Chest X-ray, PA view. Patient: 59 years old, sex M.
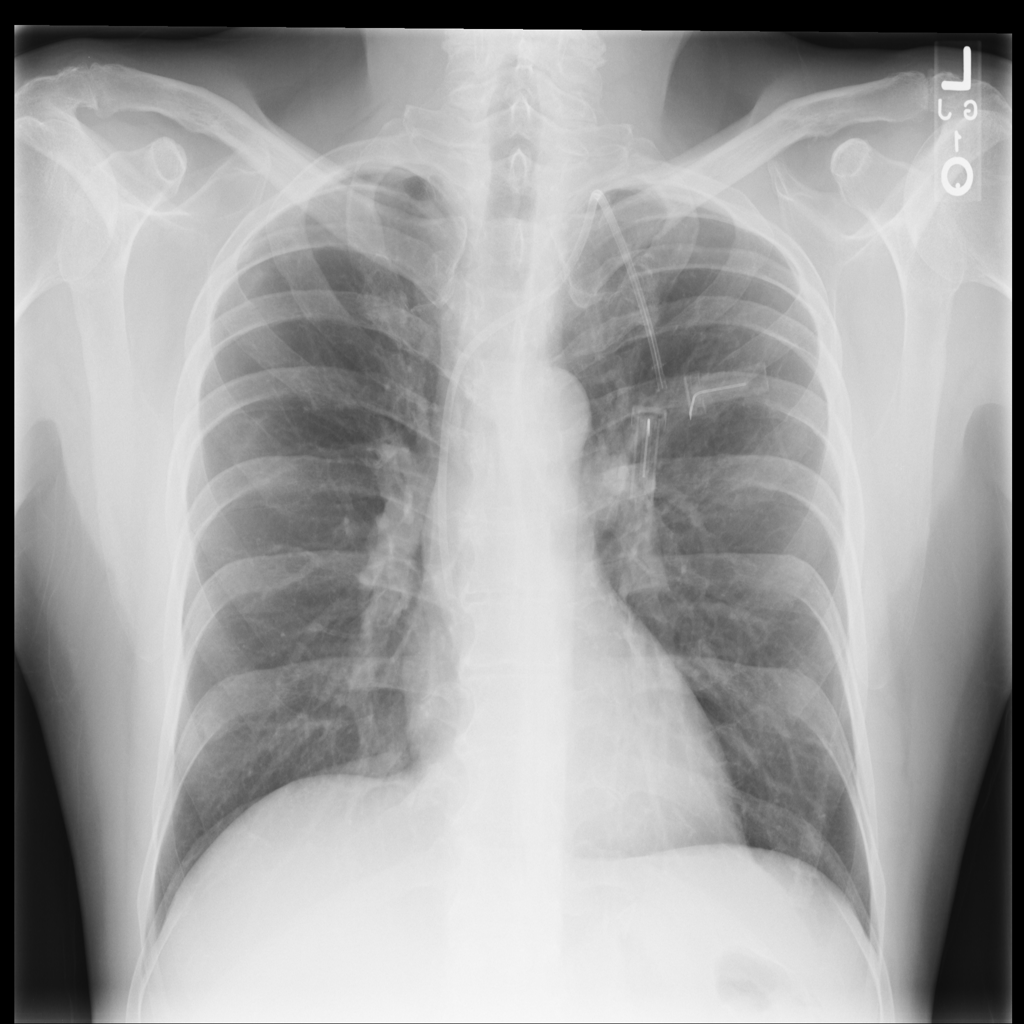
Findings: No Finding